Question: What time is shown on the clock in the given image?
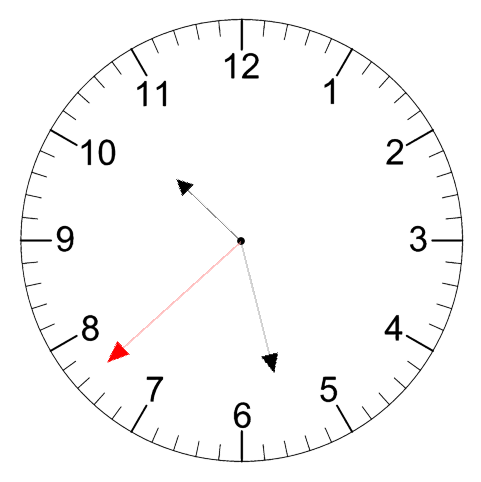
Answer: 10:27:38